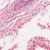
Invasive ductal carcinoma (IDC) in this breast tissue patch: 0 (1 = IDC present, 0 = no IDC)